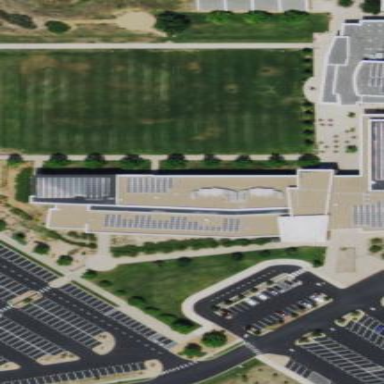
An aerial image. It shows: School building.